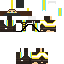
A male skeleton skin with dark skin, wearing brown helmet dressed in a yellow armor chest and brown pants, featuring a closed mouth.